Question: I'm setting a filtering tool in Python 3.7 and I'm using pyqt5. I've created a qtablewidget to store the filters and their complementaries chosen by the user. I'd like to allow the user to combine filters over a data so I added grouped checkboxes in each row to select wanted filters.
Which commands should I use to loop over my qtable to get which checkbox is selected please?

'''
def bindApply(self):
checked_list = []
for i in range(self.tableWidget.rowCount()):
#print(self.tableWidget.rowCount())
if self.tableWidget.item(i, 1).checkState() == QtCore.Qt.Checked:
checked_list.append([i,1])
elif self.tableWidget.item(i, 2).checkState() == QtCore.Qt.Checked:
checked_list.append([i,2])
else:
pass
return(checked_list)
'''
I expect a list containing the indexes of selected rows and columns but my function returns nothing.
Here is a reproducible example:
'''
from PyQt5 import QtCore, QtGui, QtWidgets
class Ui_MainWindow(object):
def setupUi(self, MainWindow):
MainWindow.setObjectName("MainWindow")
MainWindow.resize(550, 350)
MainWindow.setMinimumSize(QtCore.QSize(550, 350))
MainWindow.setMaximumSize(QtCore.QSize(550, 350))
self.centralwidget = QtWidgets.QWidget(MainWindow)
self.centralwidget.setObjectName("centralwidget")
self.tableWidget = QtWidgets.QTableWidget(self.centralwidget)
self.tableWidget.setGeometry(QtCore.QRect(20, 20, 500, 200))
self.tableWidget.setObjectName("tableWidget")
self.tableWidget.setColumnCount(3)
self.tableWidget.setRowCount(0)
item = QtWidgets.QTableWidgetItem()
self.tableWidget.setHorizontalHeaderItem(0, item)
item = QtWidgets.QTableWidgetItem()
self.tableWidget.setHorizontalHeaderItem(1, item)
item = QtWidgets.QTableWidgetItem()
self.tableWidget.setHorizontalHeaderItem(2, item)
self.pushButton_Save = QtWidgets.QPushButton(self.centralwidget)
self.pushButton_Save.setGeometry(QtCore.QRect(120, 250, 100, 50))
self.pushButton_Save.setMinimumSize(QtCore.QSize(100, 50))
self.pushButton_Save.setMaximumSize(QtCore.QSize(100, 50))
self.pushButton_Save.setObjectName("pushButton_Save")
self.pushButton_Apply = QtWidgets.QPushButton(self.centralwidget)
self.pushButton_Apply.setGeometry(QtCore.QRect(260, 250, 100, 50))
self.pushButton_Apply.setMinimumSize(QtCore.QSize(100, 50))
self.pushButton_Apply.setMaximumSize(QtCore.QSize(100, 50))
self.pushButton_Apply.setObjectName("pushButton_Apply")
MainWindow.setCentralWidget(self.centralwidget)
self.menubar = QtWidgets.QMenuBar(MainWindow)
self.menubar.setGeometry(QtCore.QRect(0, 0, 550, 21))
self.menubar.setObjectName("menubar")
MainWindow.setMenuBar(self.menubar)
self.statusbar = QtWidgets.QStatusBar(MainWindow)
self.statusbar.setObjectName("statusbar")
MainWindow.setStatusBar(self.statusbar)
self.retranslateUi(MainWindow)
QtCore.QMetaObject.connectSlotsByName(MainWindow)
def retranslateUi(self, MainWindow):
_translate = QtCore.QCoreApplication.translate
MainWindow.setWindowTitle(_translate("MainWindow", "MainWindow"))
item = self.tableWidget.horizontalHeaderItem(0)
item.setText(_translate("MainWindow", "Name"))
item = self.tableWidget.horizontalHeaderItem(1)
item.setText(_translate("MainWindow", "Filter"))
item = self.tableWidget.horizontalHeaderItem(2)
item.setText(_translate("MainWindow", "complementary"))
self.pushButton_Save.setText(_translate("MainWindow", "Save"))
self.pushButton_Apply.setText(_translate("MainWindow", "Apply"))
#============================ BINDING ===============================
self.pushButton_Save.clicked.connect(self.bindSave)
self.pushButton_Apply.clicked.connect(self.bindApply)
def bindSave(self):
numRows = self.tableWidget.rowCount()
self.tableWidget.insertRow(numRows)
groupButton = QtWidgets.QButtonGroup(self.tableWidget)
groupButton.setExclusive(True)
it1 = QtWidgets.QTableWidgetItem("filter "+str(numRows))
self.tableWidget.setItem(numRows, 0, it1)
ch_bx1 = QtWidgets.QCheckBox()
groupButton.addButton(ch_bx1)
self.tableWidget.setCellWidget(numRows, 1, ch_bx1)
ch_bx2 = QtWidgets.QCheckBox()
groupButton.addButton(ch_bx2)
self.tableWidget.setCellWidget(numRows, 2, ch_bx2)
def bindApply(self):
checked_list = []
for i in range(self.tableWidget.rowCount()):
#print(self.tableWidget.rowCount())
if self.tableWidget.item(i, 1).checkState() == QtCore.Qt.Checked:
checked_list.append([i,1])
elif self.tableWidget.item(i, 2).checkState() == QtCore.Qt.Checked:
checked_list.append([i,2])
else:
pass
print(checked_list)
if __name__ == "__main__":
import sys
if not QtWidgets.QApplication.instance():
app = QtWidgets.QApplication(sys.argv)
else:
app = QtWidgets.QApplication.instance()
MainWindow = QtWidgets.QMainWindow()
ui = Ui_MainWindow()
ui.setupUi(MainWindow)
MainWindow.show()
'''
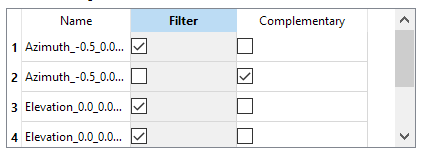
Answer: You should check the state of the check boxes assigned to the cells, not the state of the item associated with the cell, i.e.
'''
def bindApply(self):
checked_list = []
for i in range(self.tableWidget.rowCount()):
#print(self.tableWidget.rowCount())
if self.tableWidget.cellWidget(i, 1).isChecked():
checked_list.append([i,1])
elif self.tableWidget.cellWidget(i, 2).isChecked():
checked_list.append([i,2])
else:
pass
print(checked_list)
'''